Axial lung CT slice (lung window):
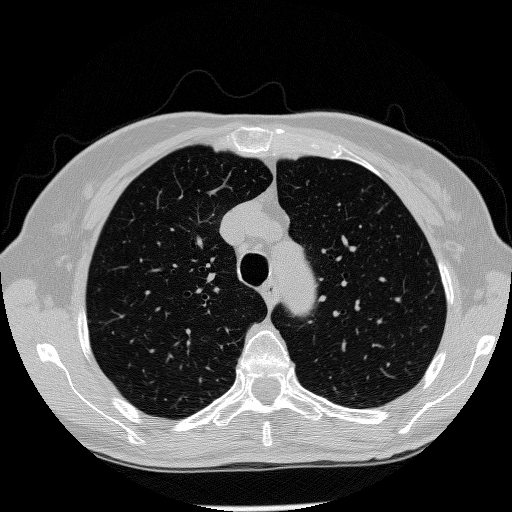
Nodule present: no